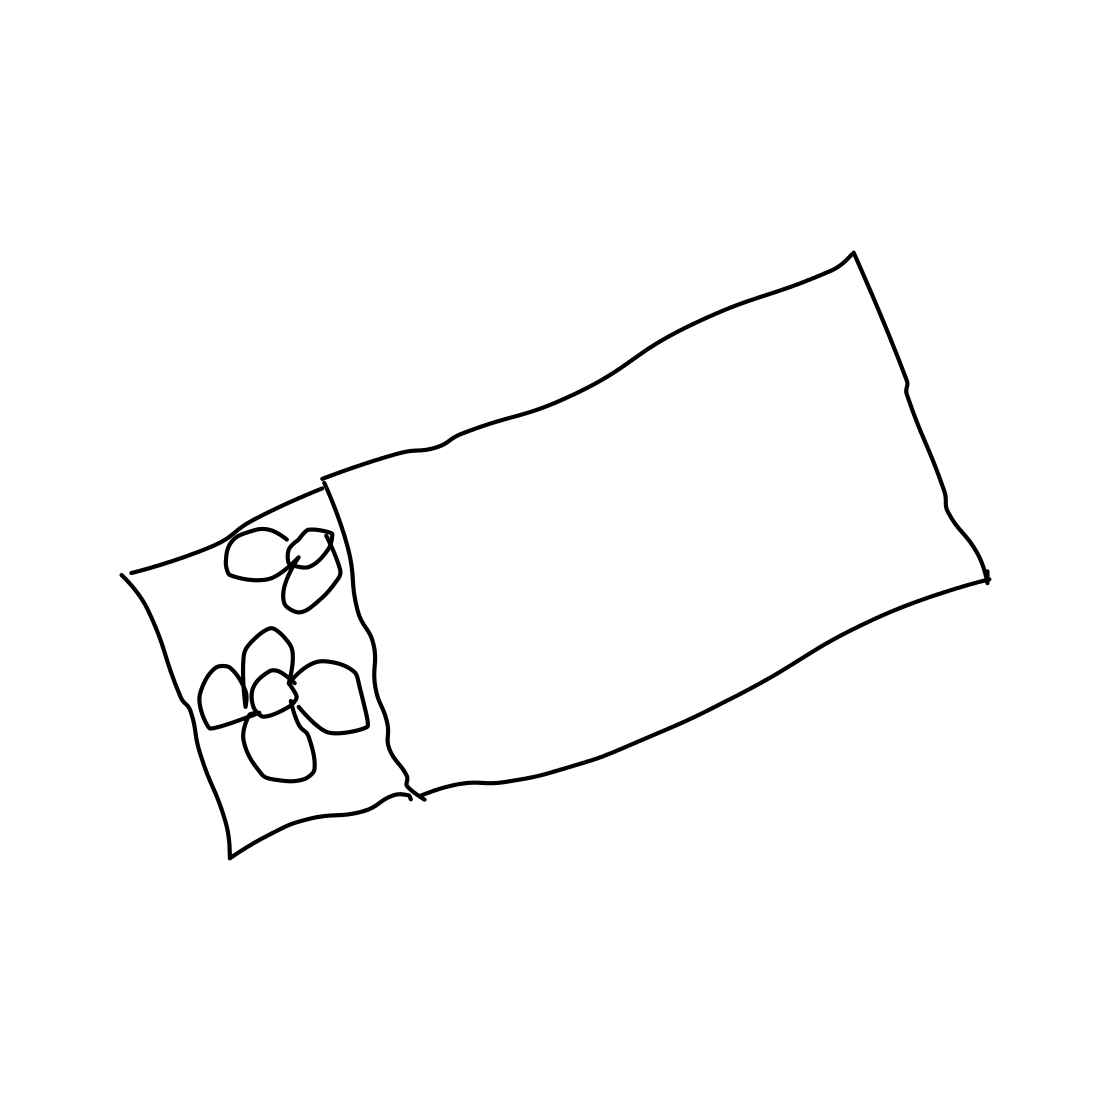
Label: bed